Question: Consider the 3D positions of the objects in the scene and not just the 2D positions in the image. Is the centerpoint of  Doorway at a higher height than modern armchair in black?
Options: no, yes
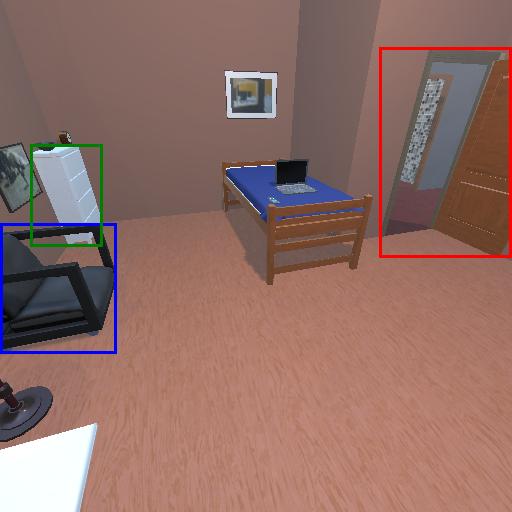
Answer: no